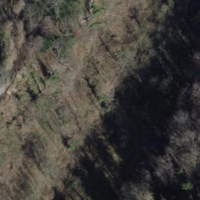
EUNIS habitat code: 44
Species observed at this site:
Phragmites australis
Phalaris arundinacea
Stachys palustris